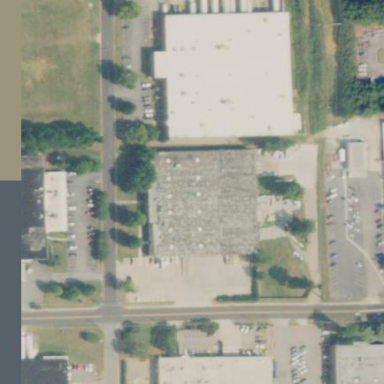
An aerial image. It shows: Office building.